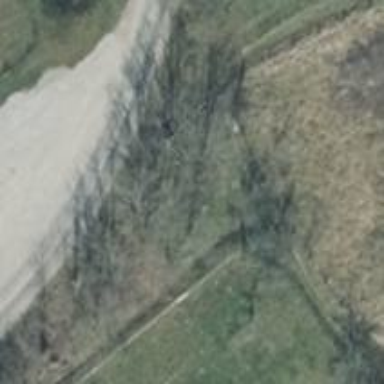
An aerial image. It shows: Row of deciduous broadleaved trees.